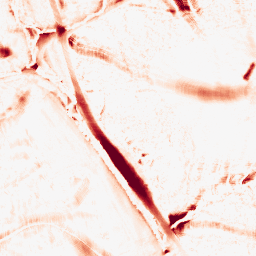
Category: morphological
Decomposition family: morphological_ellipse
Decomposition parameters: operation: opening
width: 30
height: 30
Upsampling method: bicubic
Upsampling parameters: scale: 4
Upsampling scale: 4